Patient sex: F
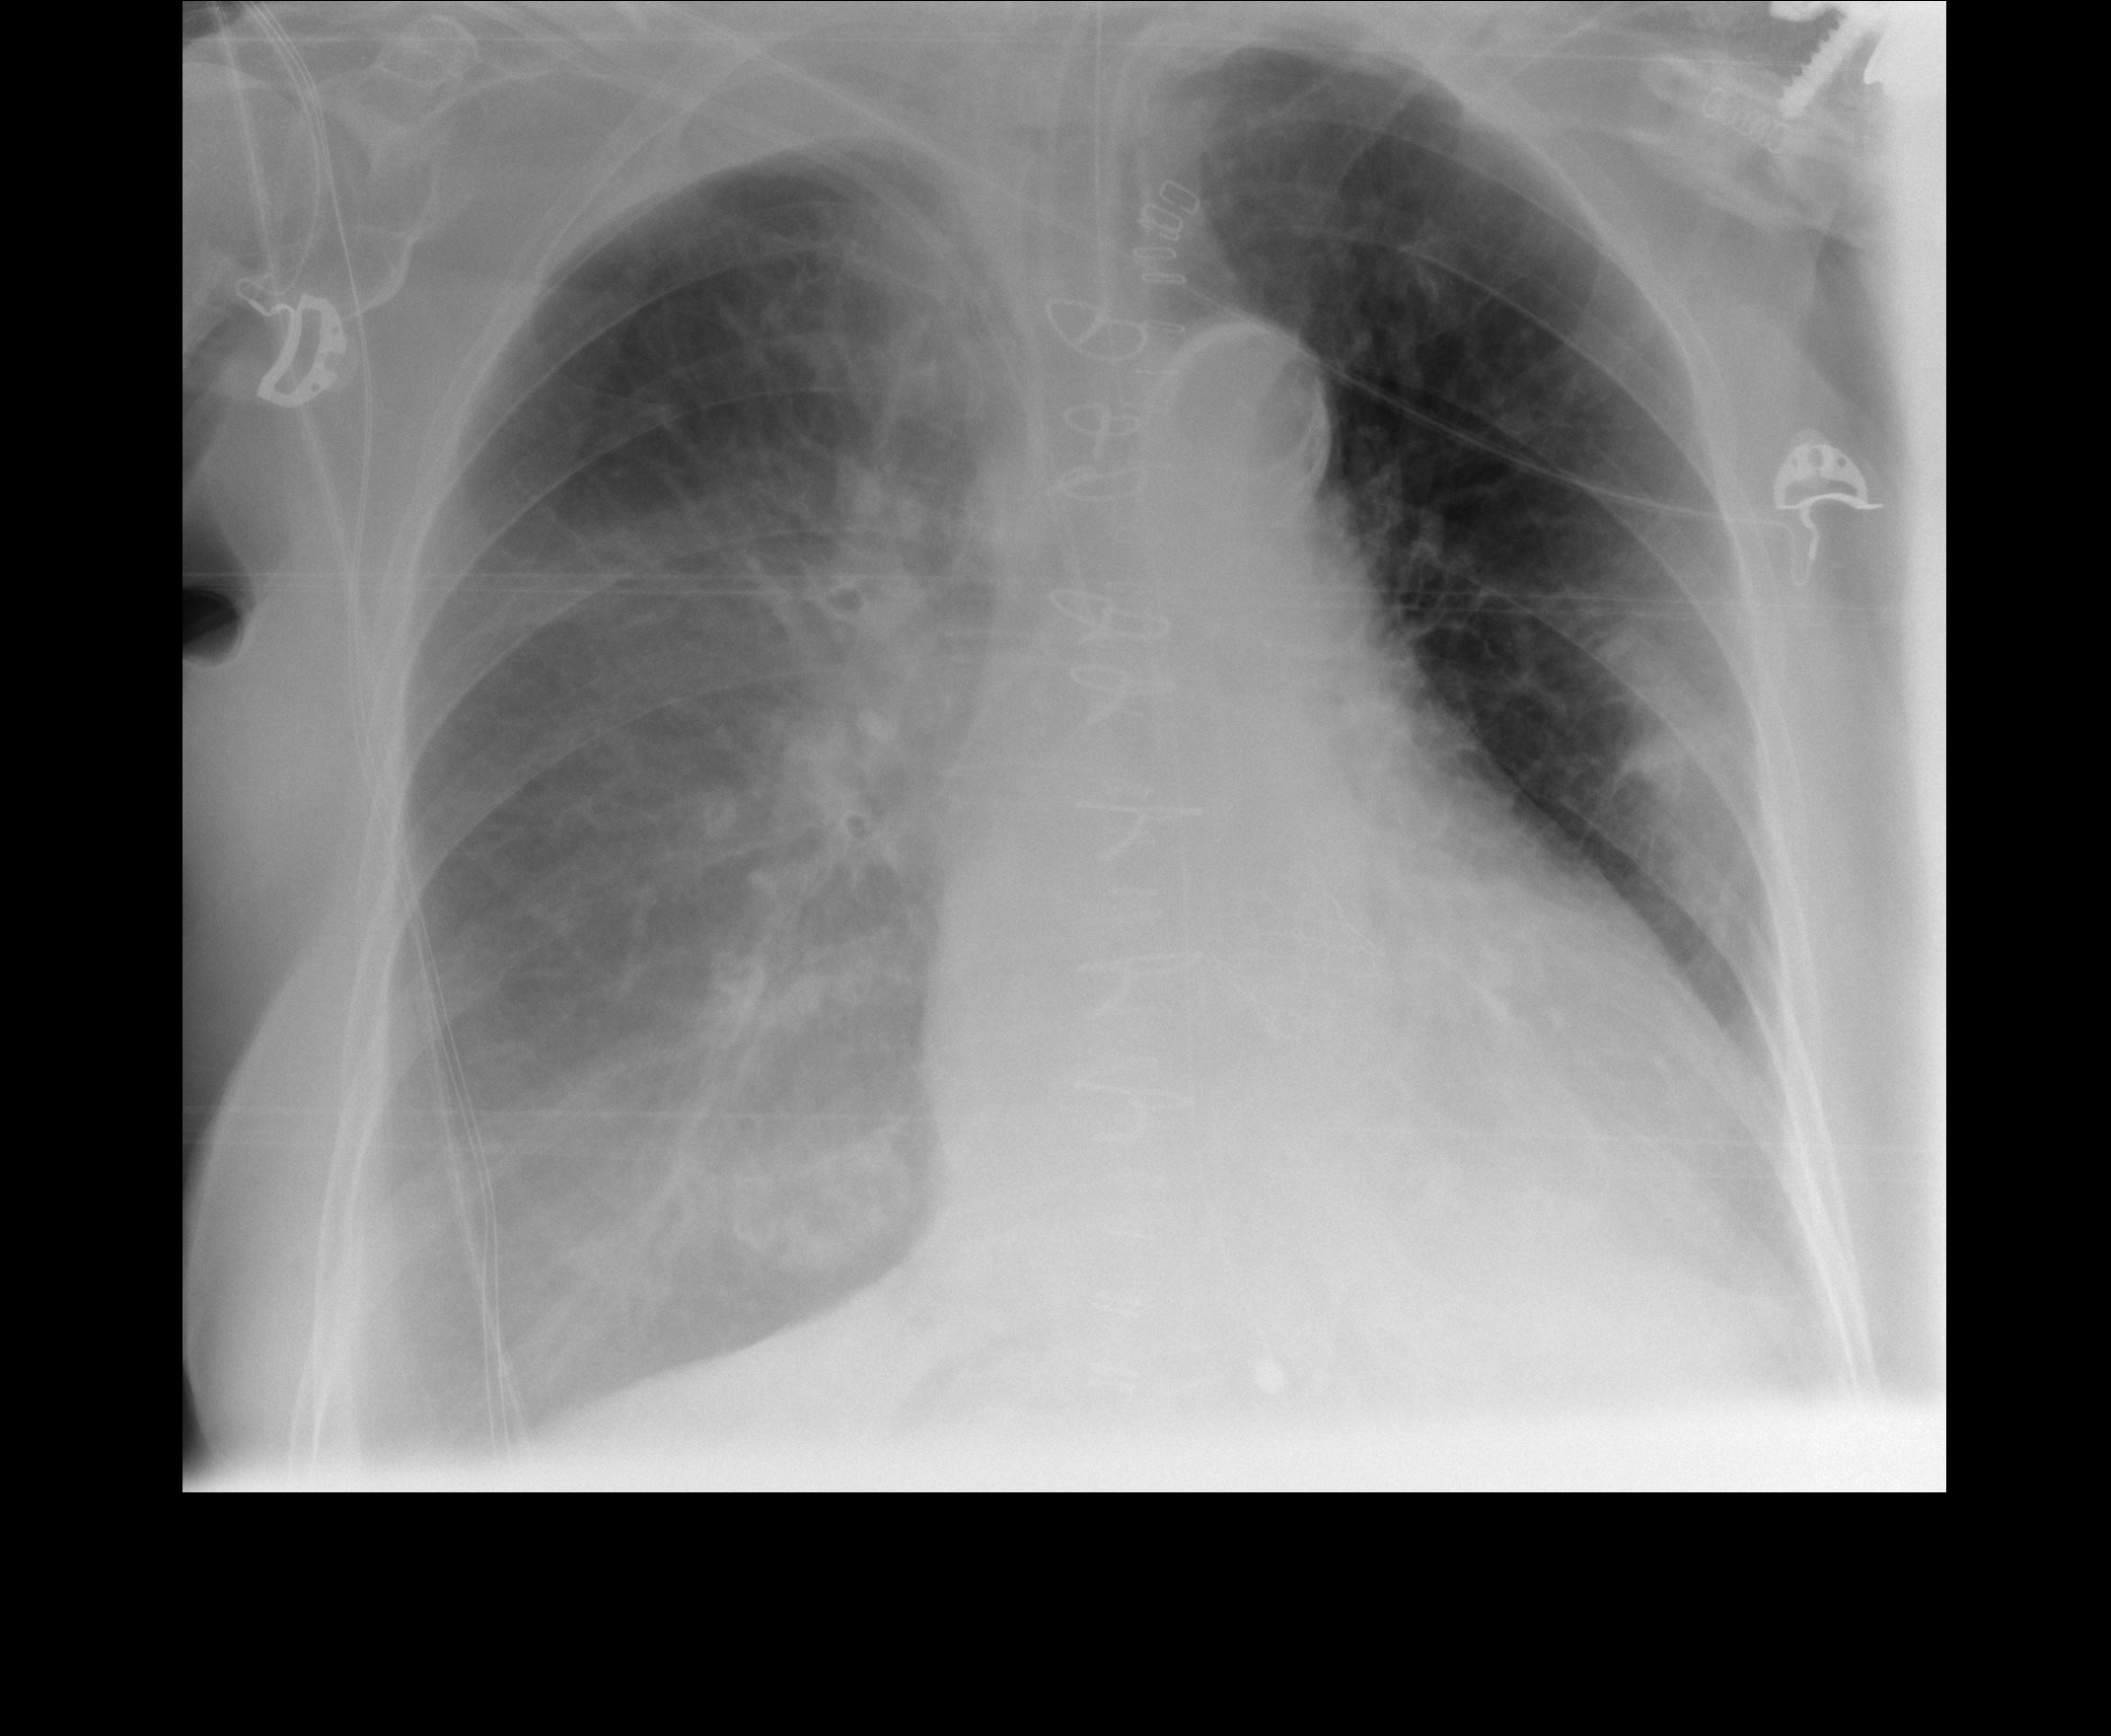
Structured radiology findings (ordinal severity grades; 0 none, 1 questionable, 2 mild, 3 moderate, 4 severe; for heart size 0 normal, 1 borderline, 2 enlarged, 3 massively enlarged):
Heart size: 2
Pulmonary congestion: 0
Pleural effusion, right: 3
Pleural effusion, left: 2
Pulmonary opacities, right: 2
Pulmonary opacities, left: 0
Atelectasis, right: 3
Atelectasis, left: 2